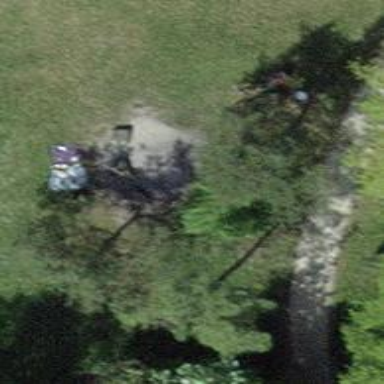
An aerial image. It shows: BBQ amenity.